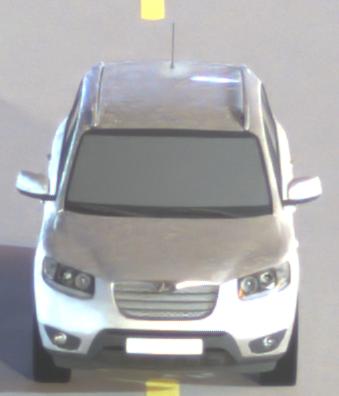
Make: Hyundai
Model: Santa Fe 2.4
Detailed model: Santa Fe (CM)
Model produced from: 2010/01
Model produced until: 2012/09
Doors: 5
Color: white
Road condition: dry road
Daytime: night
Contrast: high contrast